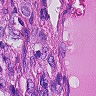
Metastatic tissue present: yes